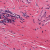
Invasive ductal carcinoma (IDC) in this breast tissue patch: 0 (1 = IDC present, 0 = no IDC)